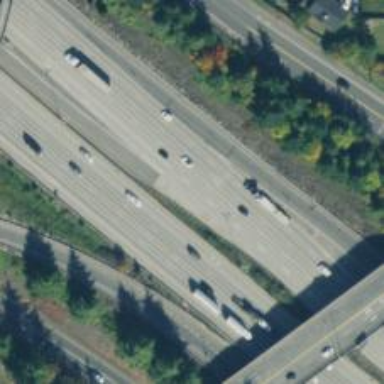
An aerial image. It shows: View of motorway.